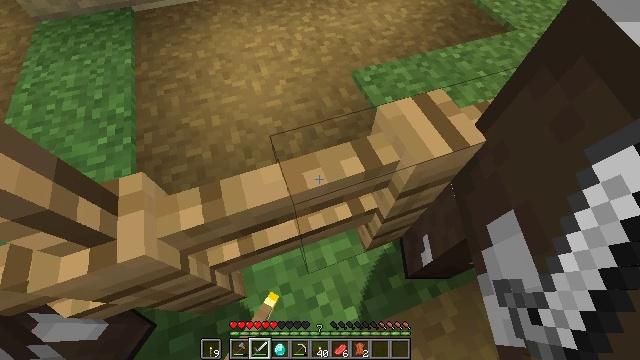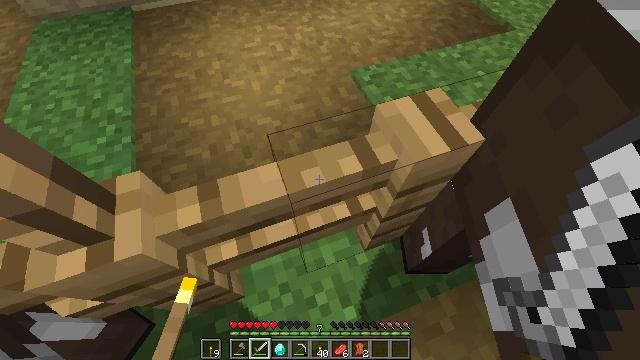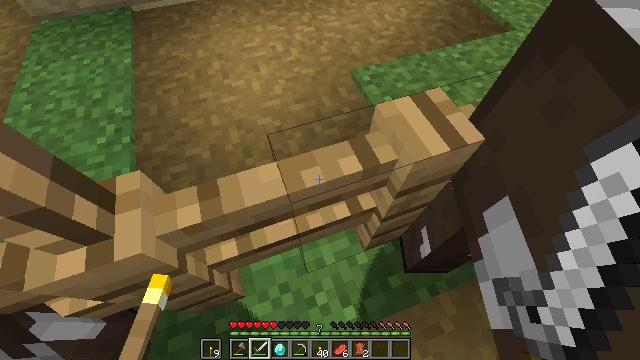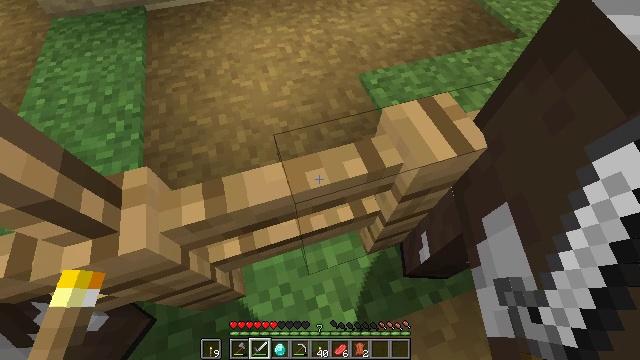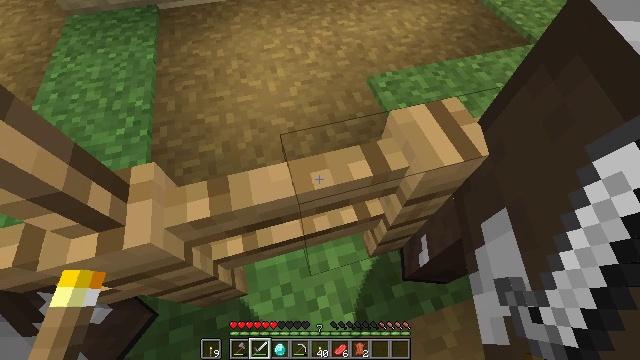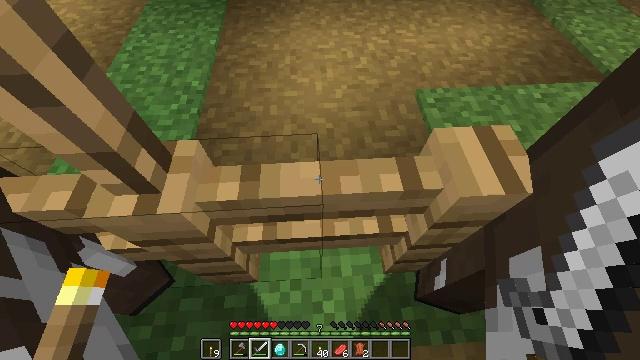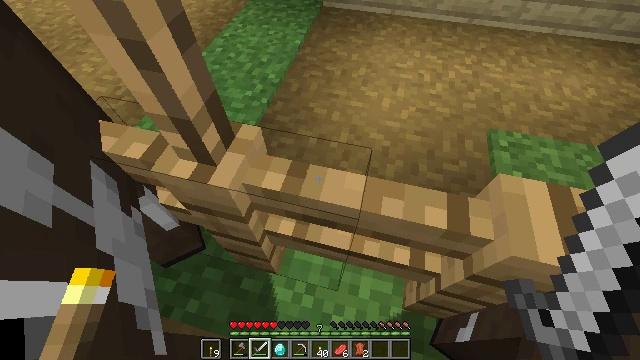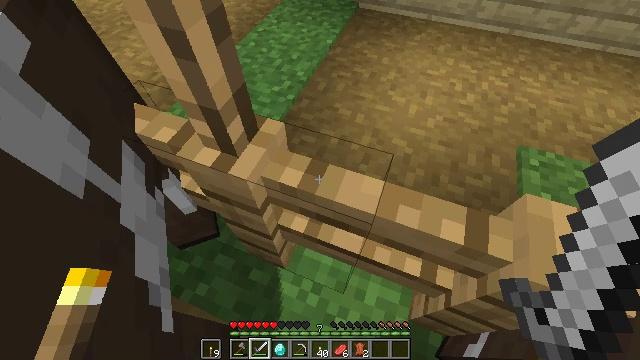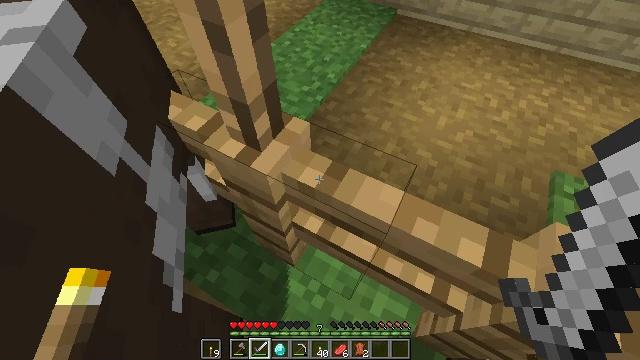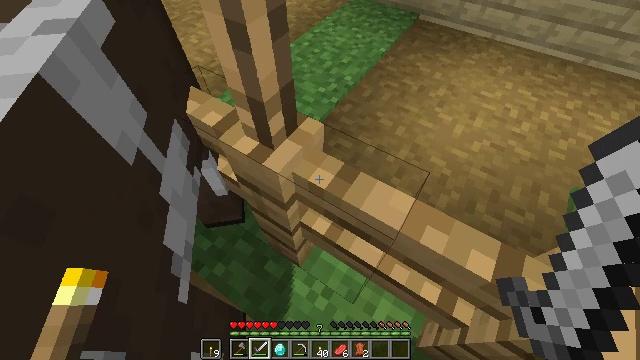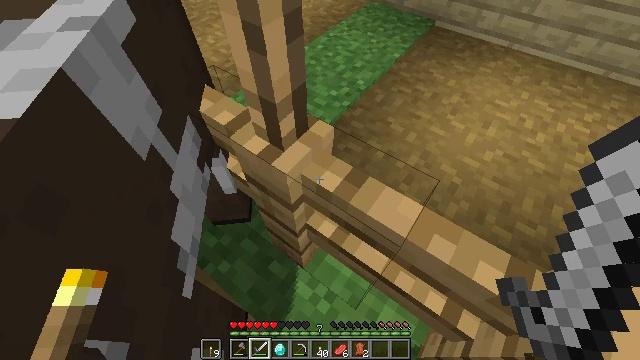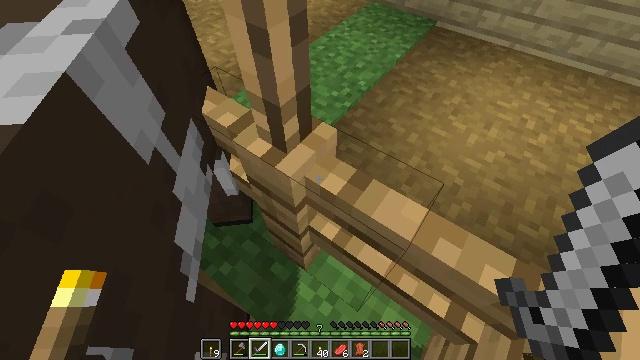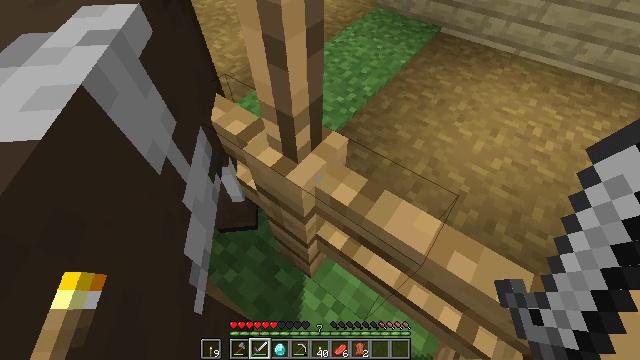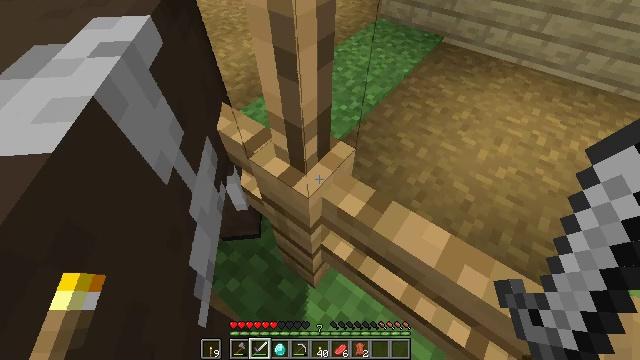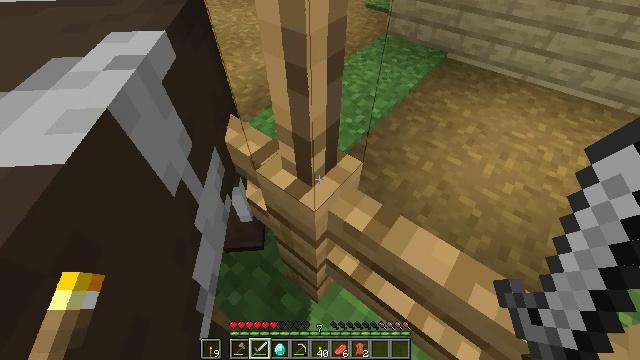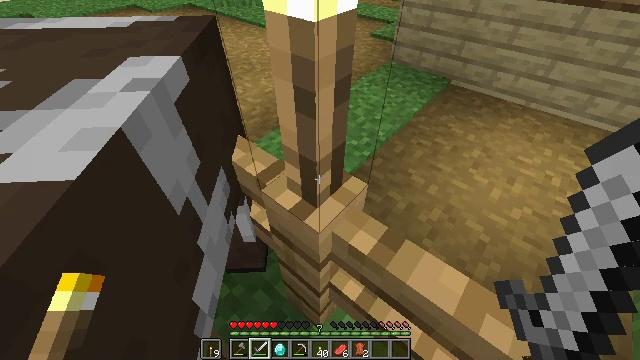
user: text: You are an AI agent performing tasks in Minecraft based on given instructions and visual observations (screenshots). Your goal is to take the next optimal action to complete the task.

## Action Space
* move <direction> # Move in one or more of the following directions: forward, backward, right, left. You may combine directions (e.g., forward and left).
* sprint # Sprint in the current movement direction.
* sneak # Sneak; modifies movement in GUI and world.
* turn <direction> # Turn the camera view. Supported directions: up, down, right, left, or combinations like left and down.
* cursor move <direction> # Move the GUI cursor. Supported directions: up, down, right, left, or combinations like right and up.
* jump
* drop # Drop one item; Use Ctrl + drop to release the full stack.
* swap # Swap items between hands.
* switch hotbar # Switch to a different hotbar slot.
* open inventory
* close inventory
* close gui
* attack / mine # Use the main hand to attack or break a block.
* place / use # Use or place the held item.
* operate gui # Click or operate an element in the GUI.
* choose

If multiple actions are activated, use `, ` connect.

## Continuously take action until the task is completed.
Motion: motion action
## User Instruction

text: Gather the torch from its position.
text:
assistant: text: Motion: no_op
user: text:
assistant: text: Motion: no_op
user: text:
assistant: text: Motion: turn left
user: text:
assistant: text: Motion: turn left
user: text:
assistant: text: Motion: turn left
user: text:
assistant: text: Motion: turn left and up
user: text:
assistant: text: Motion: turn left
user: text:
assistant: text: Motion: turn left
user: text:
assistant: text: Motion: turn left
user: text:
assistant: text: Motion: turn left
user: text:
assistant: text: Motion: no_op
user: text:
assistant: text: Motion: no_op
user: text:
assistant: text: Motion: turn up
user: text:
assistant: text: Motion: turn left and up
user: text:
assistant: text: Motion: turn left and up
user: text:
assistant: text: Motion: turn up
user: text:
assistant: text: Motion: turn left and up
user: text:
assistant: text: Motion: turn up
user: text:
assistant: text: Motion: no_op
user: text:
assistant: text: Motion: no_op
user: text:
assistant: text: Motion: no_op
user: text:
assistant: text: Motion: no_op
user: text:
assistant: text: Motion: no_op
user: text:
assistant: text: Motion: no_op
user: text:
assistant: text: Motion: no_op
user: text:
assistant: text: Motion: no_op
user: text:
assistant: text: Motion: no_op
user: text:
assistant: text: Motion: no_op
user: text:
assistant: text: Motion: no_op
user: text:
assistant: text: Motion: no_op